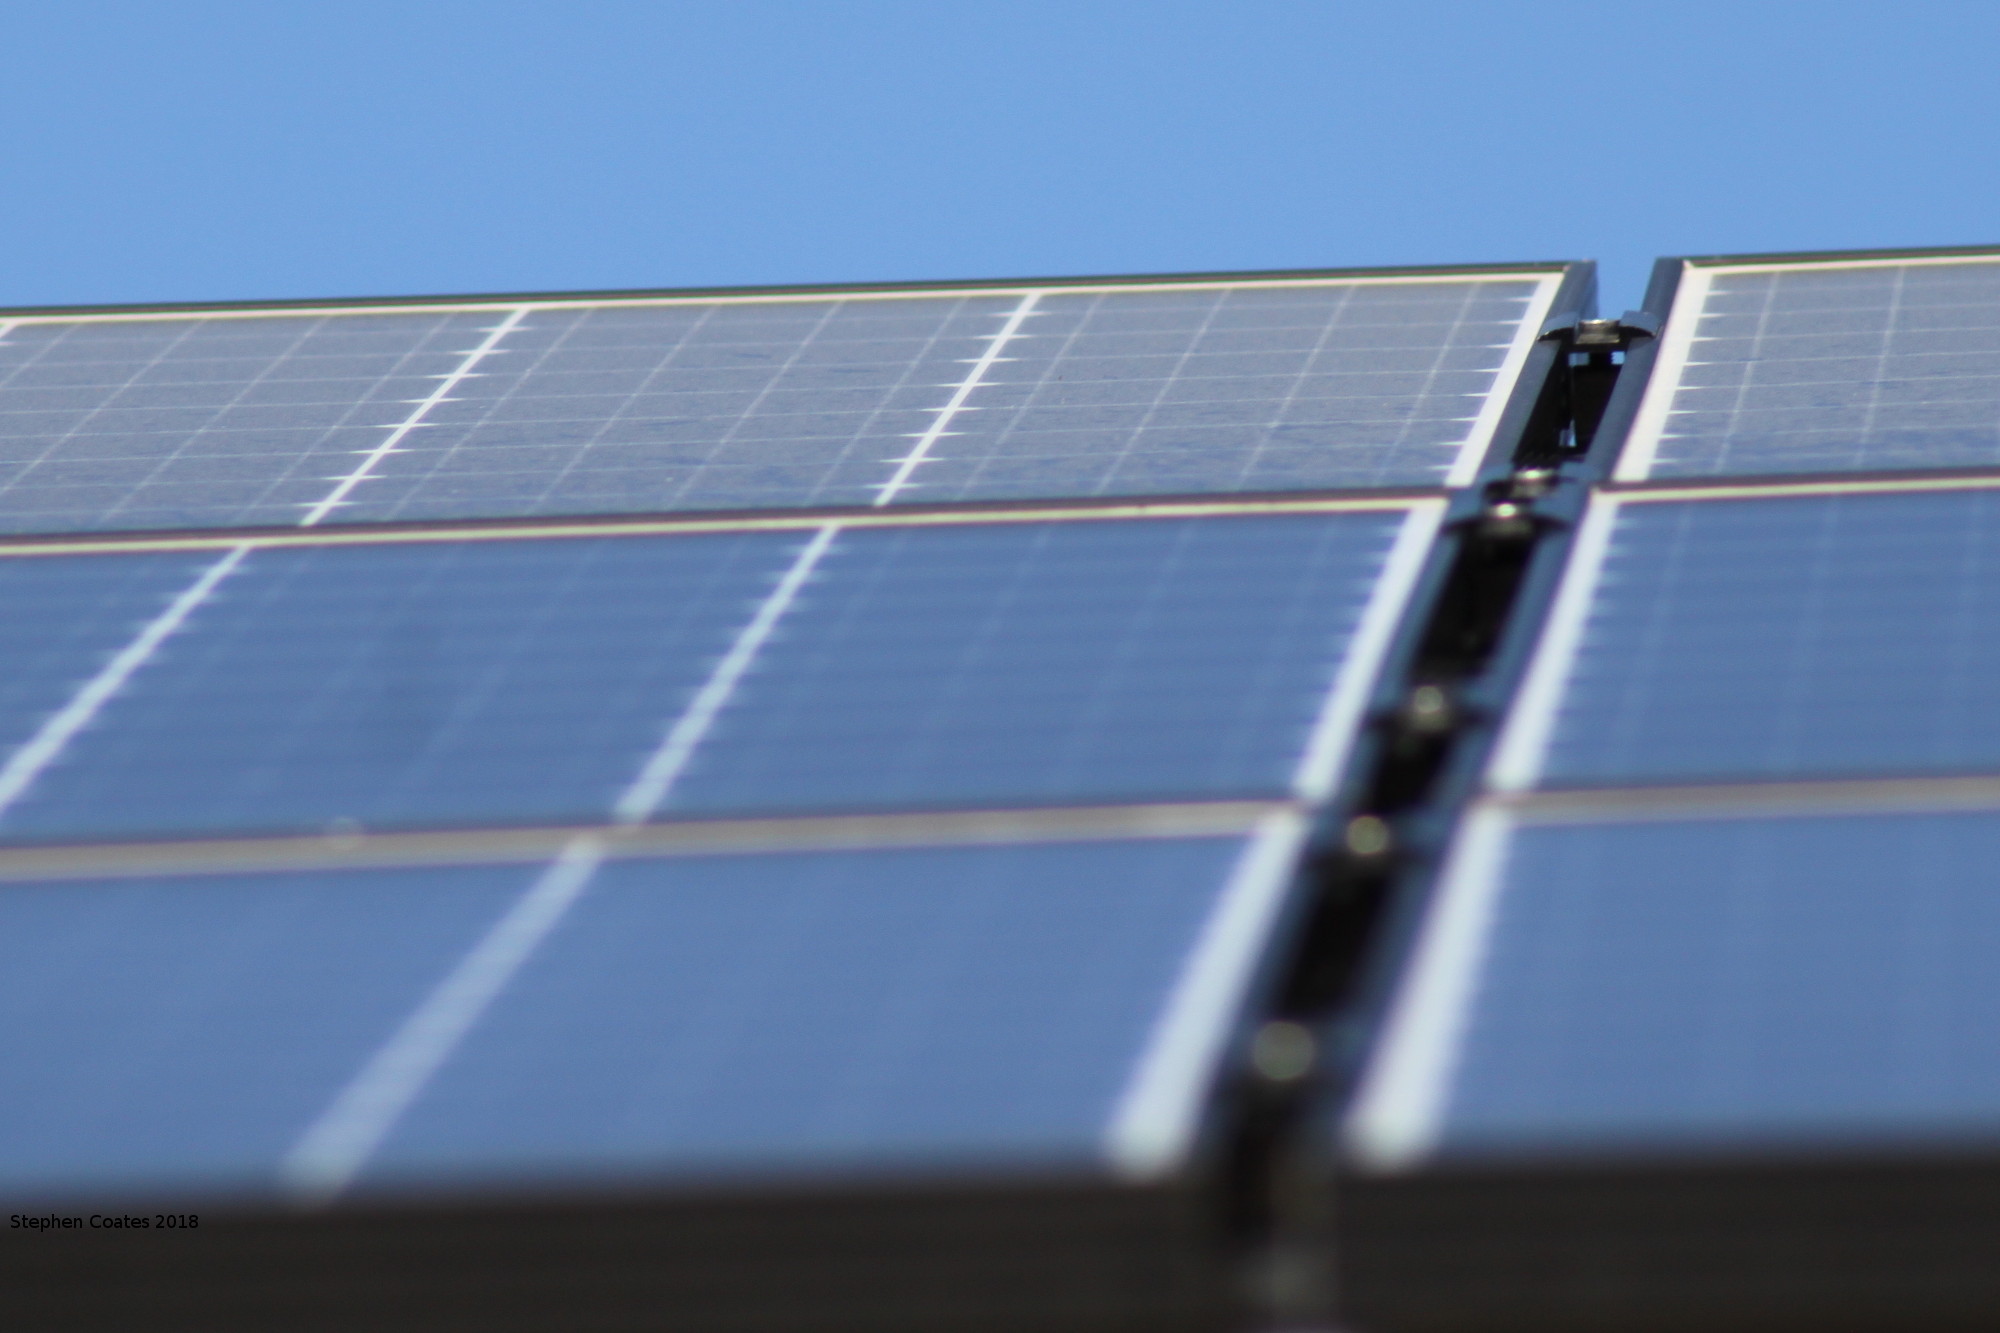
Label: Dusty